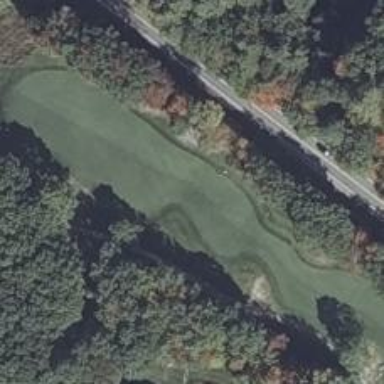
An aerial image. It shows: Golf hole.